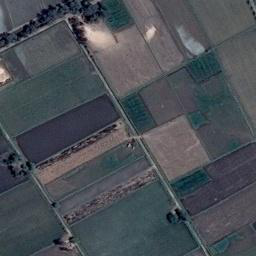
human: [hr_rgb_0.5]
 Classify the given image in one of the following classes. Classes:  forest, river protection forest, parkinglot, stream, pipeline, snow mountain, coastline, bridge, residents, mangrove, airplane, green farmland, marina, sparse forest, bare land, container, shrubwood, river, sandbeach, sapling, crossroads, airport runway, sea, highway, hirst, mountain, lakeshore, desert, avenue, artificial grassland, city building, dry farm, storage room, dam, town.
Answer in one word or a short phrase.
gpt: green farmland